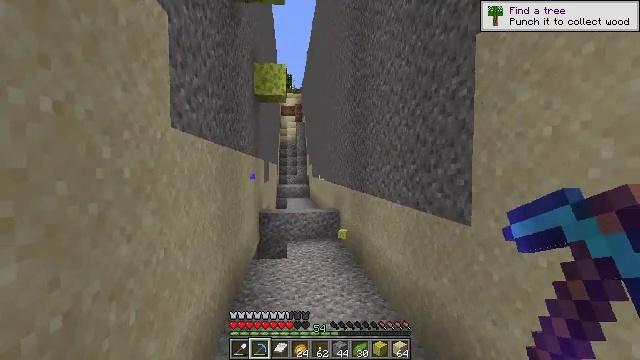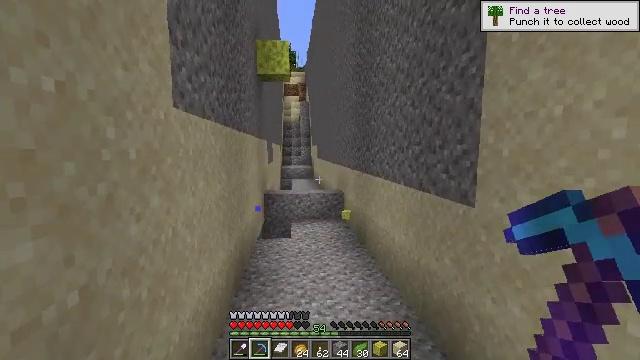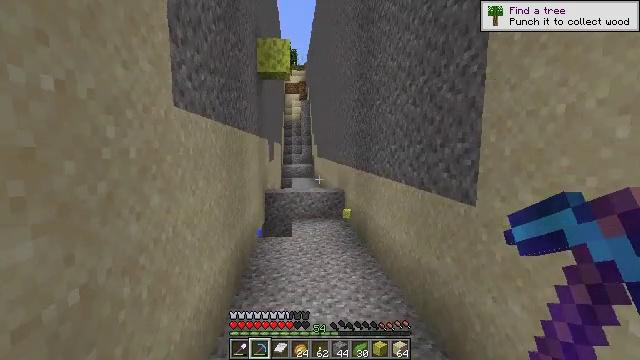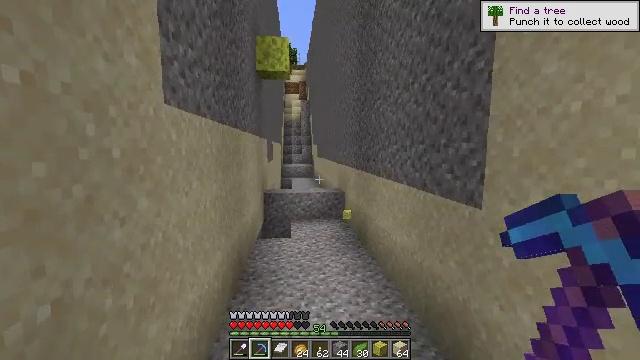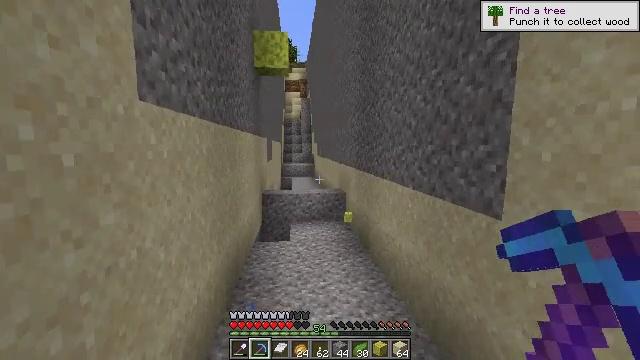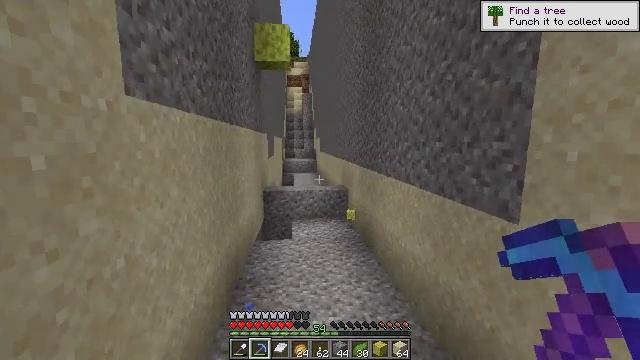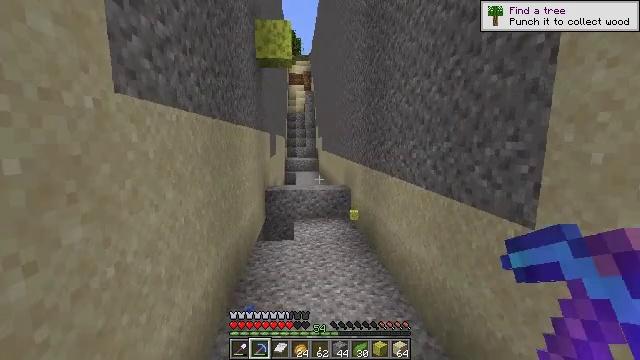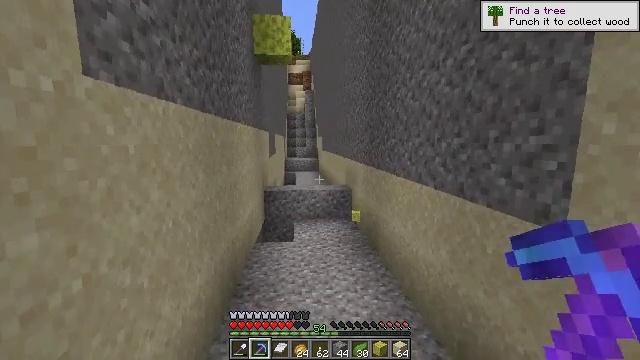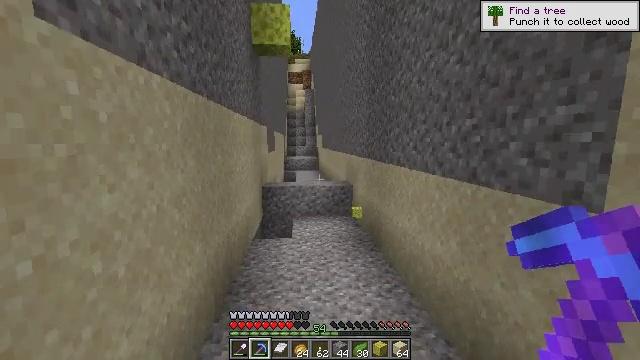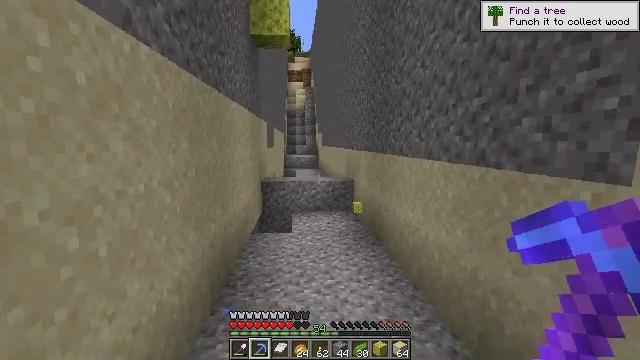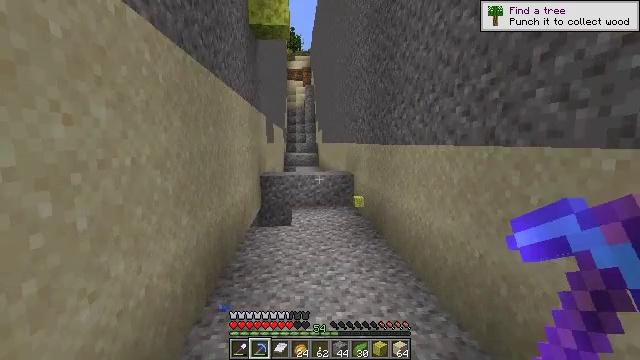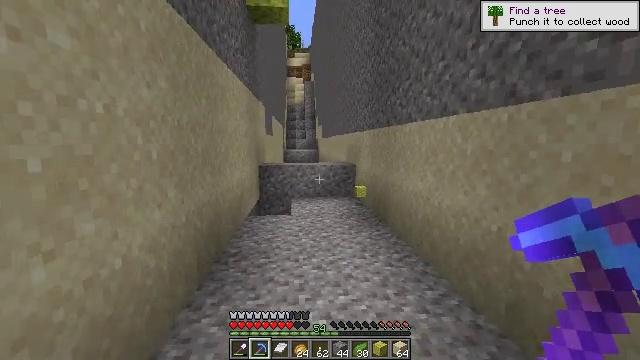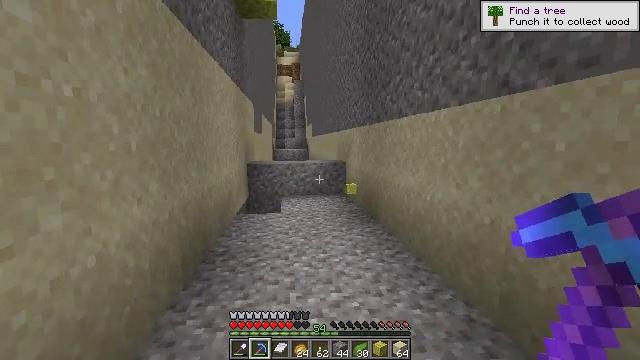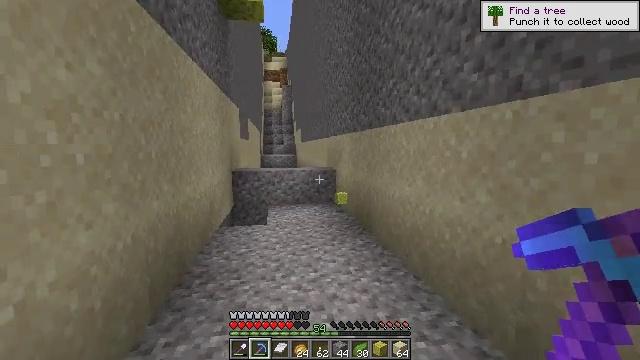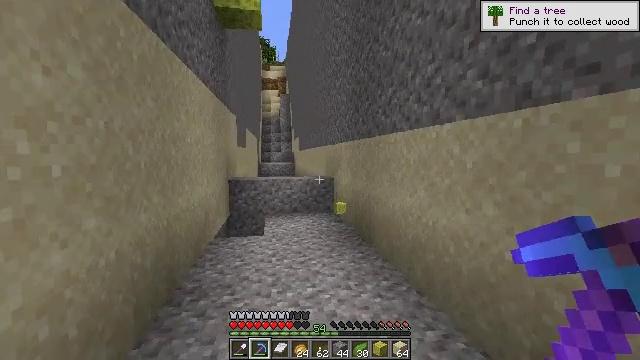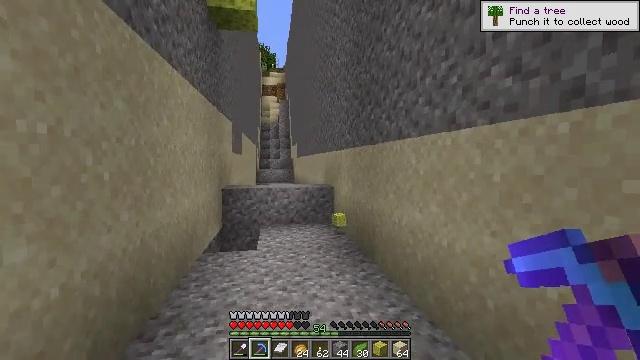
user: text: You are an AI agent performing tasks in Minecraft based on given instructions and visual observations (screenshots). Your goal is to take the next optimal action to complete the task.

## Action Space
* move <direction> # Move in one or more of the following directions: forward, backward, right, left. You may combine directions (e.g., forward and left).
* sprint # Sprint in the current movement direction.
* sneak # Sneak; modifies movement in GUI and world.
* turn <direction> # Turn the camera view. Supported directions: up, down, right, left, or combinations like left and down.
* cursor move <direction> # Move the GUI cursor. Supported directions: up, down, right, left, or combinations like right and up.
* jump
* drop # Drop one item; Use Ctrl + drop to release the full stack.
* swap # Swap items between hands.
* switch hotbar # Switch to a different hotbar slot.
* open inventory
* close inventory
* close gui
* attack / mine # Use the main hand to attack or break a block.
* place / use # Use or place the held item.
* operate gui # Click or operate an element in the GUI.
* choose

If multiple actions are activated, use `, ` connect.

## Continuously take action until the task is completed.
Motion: motion action
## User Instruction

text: Mine the wet sponge underwater.
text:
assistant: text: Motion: turn down
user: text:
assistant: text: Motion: move forward
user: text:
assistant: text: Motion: move forward
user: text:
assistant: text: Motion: move forward
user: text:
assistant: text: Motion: move forward
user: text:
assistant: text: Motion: move forward
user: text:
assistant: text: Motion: move forward
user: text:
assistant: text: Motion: move forward
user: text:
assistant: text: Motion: move forward
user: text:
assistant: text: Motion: move forward
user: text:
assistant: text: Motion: move forward
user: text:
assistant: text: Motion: move forward, turn right
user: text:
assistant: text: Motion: move forward, turn right and up
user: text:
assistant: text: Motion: move forward, turn up
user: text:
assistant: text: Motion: move forward, turn up
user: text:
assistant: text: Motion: move forward
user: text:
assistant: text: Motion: move forward
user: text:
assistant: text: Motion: move forward
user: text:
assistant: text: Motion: move forward
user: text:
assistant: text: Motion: move forward
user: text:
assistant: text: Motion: move forward
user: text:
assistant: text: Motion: move forward
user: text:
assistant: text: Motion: move forward, turn down
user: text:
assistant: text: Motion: move forward, turn down
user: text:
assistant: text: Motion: move forward, turn down
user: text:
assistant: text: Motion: move forward, turn down
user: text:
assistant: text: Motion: move forward, turn right
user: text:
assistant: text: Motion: move forward, turn down
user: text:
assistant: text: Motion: move forward, turn down
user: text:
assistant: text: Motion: move forward